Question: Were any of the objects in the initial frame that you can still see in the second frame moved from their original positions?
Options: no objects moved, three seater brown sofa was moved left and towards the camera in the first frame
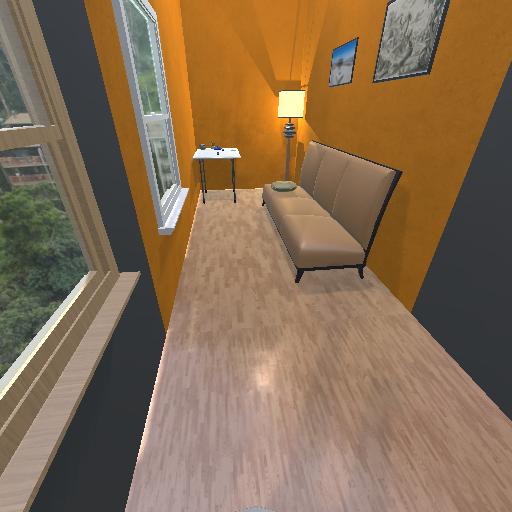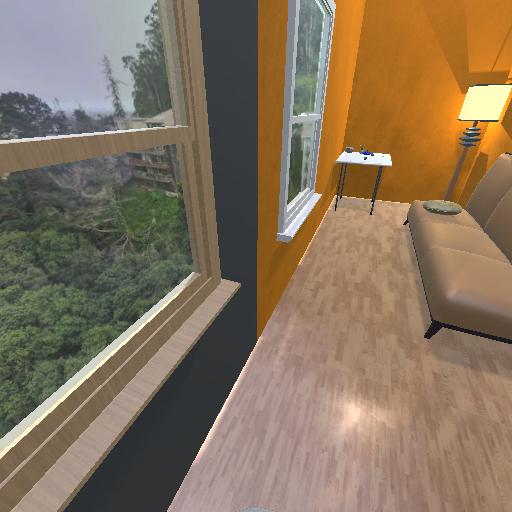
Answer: no objects moved